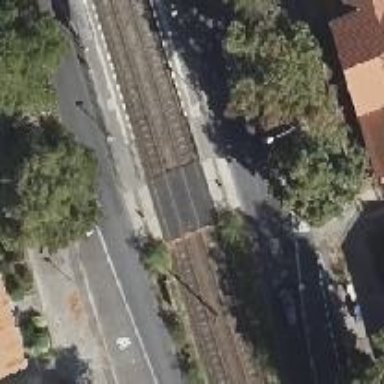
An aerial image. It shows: Tram crossing on the railway.